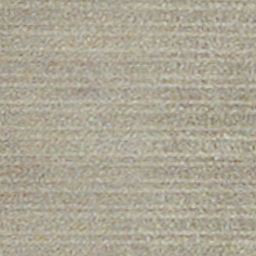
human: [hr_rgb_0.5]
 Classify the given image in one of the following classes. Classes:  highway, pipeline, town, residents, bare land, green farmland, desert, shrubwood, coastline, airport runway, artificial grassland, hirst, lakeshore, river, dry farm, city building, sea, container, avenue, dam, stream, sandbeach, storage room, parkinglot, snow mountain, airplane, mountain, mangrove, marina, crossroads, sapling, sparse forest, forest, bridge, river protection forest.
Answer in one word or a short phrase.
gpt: dry farm